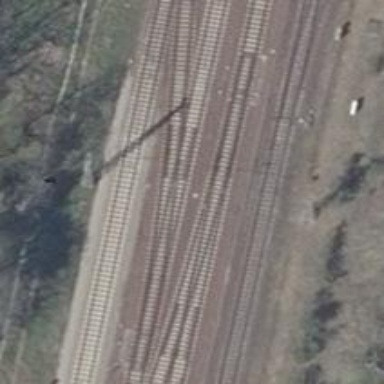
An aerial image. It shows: Railway track with contact lines for electrification.